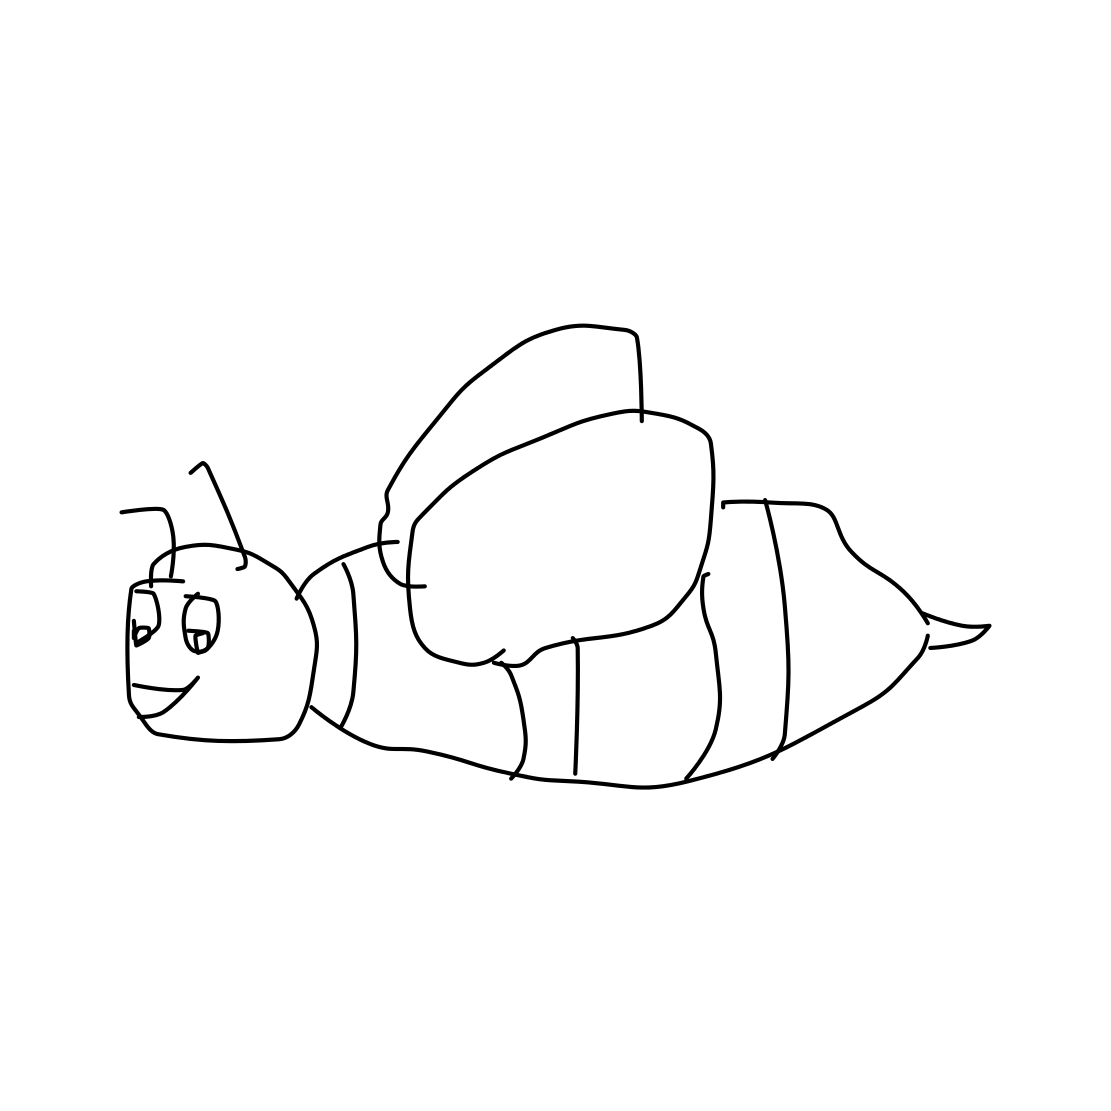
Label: bee